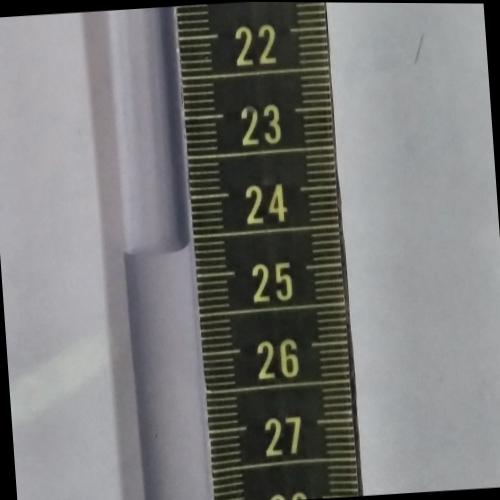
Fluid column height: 24.6 cm